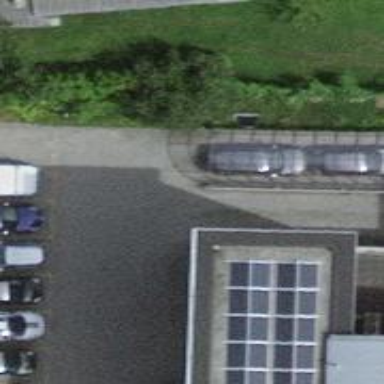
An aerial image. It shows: Driveway made of paving stones.